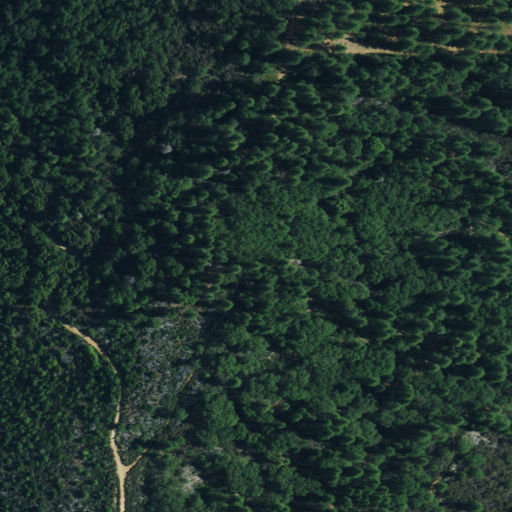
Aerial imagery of cape in California named Cape Horn containing evergreen forest, mixed forest, and open development